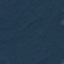
Land use / land cover: Forest